Question: I have two UIViews inside my UIView. Here is my view:

On textfield focused, keyboard is shown and keyboard hides my textield. I want to move whole TextField View up before keyboard. I've found code example here on stackoverflow:
<URL>
This is the code:
'''
- (void)textFieldDidBeginEditing:(UITextField *)textField
{
[self animateTextField: textField up: YES];
}
- (void)textFieldDidEndEditing:(UITextField *)textField
{
[self animateTextField: textField up: NO];
}
- (void) animateTextField: (UITextField*) textField up: (BOOL) up
{
const int movementDistance = 80; // tweak as needed
const float movementDuration = 0.3f; // tweak as needed
int movement = (up ? -movementDistance : movementDistance);
[UIView beginAnimations: @"anim" context: nil];
[UIView setAnimationBeginsFromCurrentState: YES];
[UIView setAnimationDuration: movementDuration];
self.view.frame = CGRectOffset(self.view.frame, 0, movement);
[UIView commitAnimations];
}
'''
I'm trying to implement this but I am having trouble with it. Can someone explain how to properly do that?
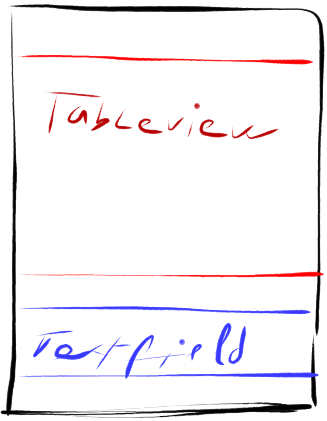
Answer: Instead of doing this manually. use <URL>.
Its easy to use.
First take UIScrollView and put ur all views inside it.
For use with UITableViewController classes, drop TPKeyboardAvoidingTableView.m and TPKeyboardAvoidingTableView.h into your project, and make your UITableView a TPKeyboardAvoidingTableView in the xib. If you're not using a xib with your controller, I know of no easy way to make its UITableView a custom class: The path of least resistance is to create a xib for it.
For non-UITableViewControllers, drop the TPKeyboardAvoidingScrollView.m and TPKeyboardAvoidingScrollView.h source files into your project, pop a UIScrollView into your view controller's xib, set the scroll view's class to TPKeyboardAvoidingScrollView, and put all your controls within that scroll view. You can also create it programmatically, without using a xib - just use the TPKeyboardAvoidingScrollView as your top-level view.